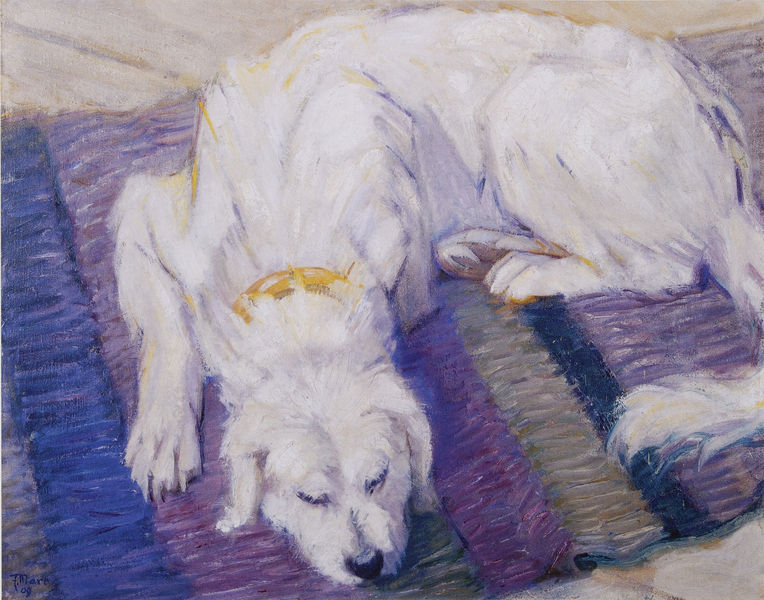
Titel: Liegender Hund (Hundeporträt)
Künstler: Franz Marc
Institution: (Privatbesitz)
Schlagwörter: blau, gemälde, kopf, schatten, schlaf, weiß, gelb, grün, impressionismus, braun, bunt, licht, nase, orange, pastell, rücken, schwarz, zeichnung, hund, tier, beige, expressionismus, malerei, teppich, augen, band, bild, signatur, öl, pastos, boden, gold, haare, decke, ohren, beine, fell, schwanz, welpe, ruhig, ruhe, liegen, ruhen, schlafen, schlafend, fußboden, halsband, warm, farbe, lila, violett, rast, vogelperspektive, duktus, glanz, gestreift, streifen, tepich, pfoten, liegend, krallen, pinselstrich, franz, pfote, schnauze, blua, hundeschnauze, müde, teppisch, weich, rute, eingerollt, webteppich, tatze, gemütlich, franz marc, marc, nach 1960, flickenteppich, fötus, fötusstellung, gekrümmt, grossformatig, kolli, lucian freud, schläft, schlafender hund, fran marc, schläfrig, 1908, 08, weisser hund, hundeporträt